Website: apple
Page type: customer-info-address
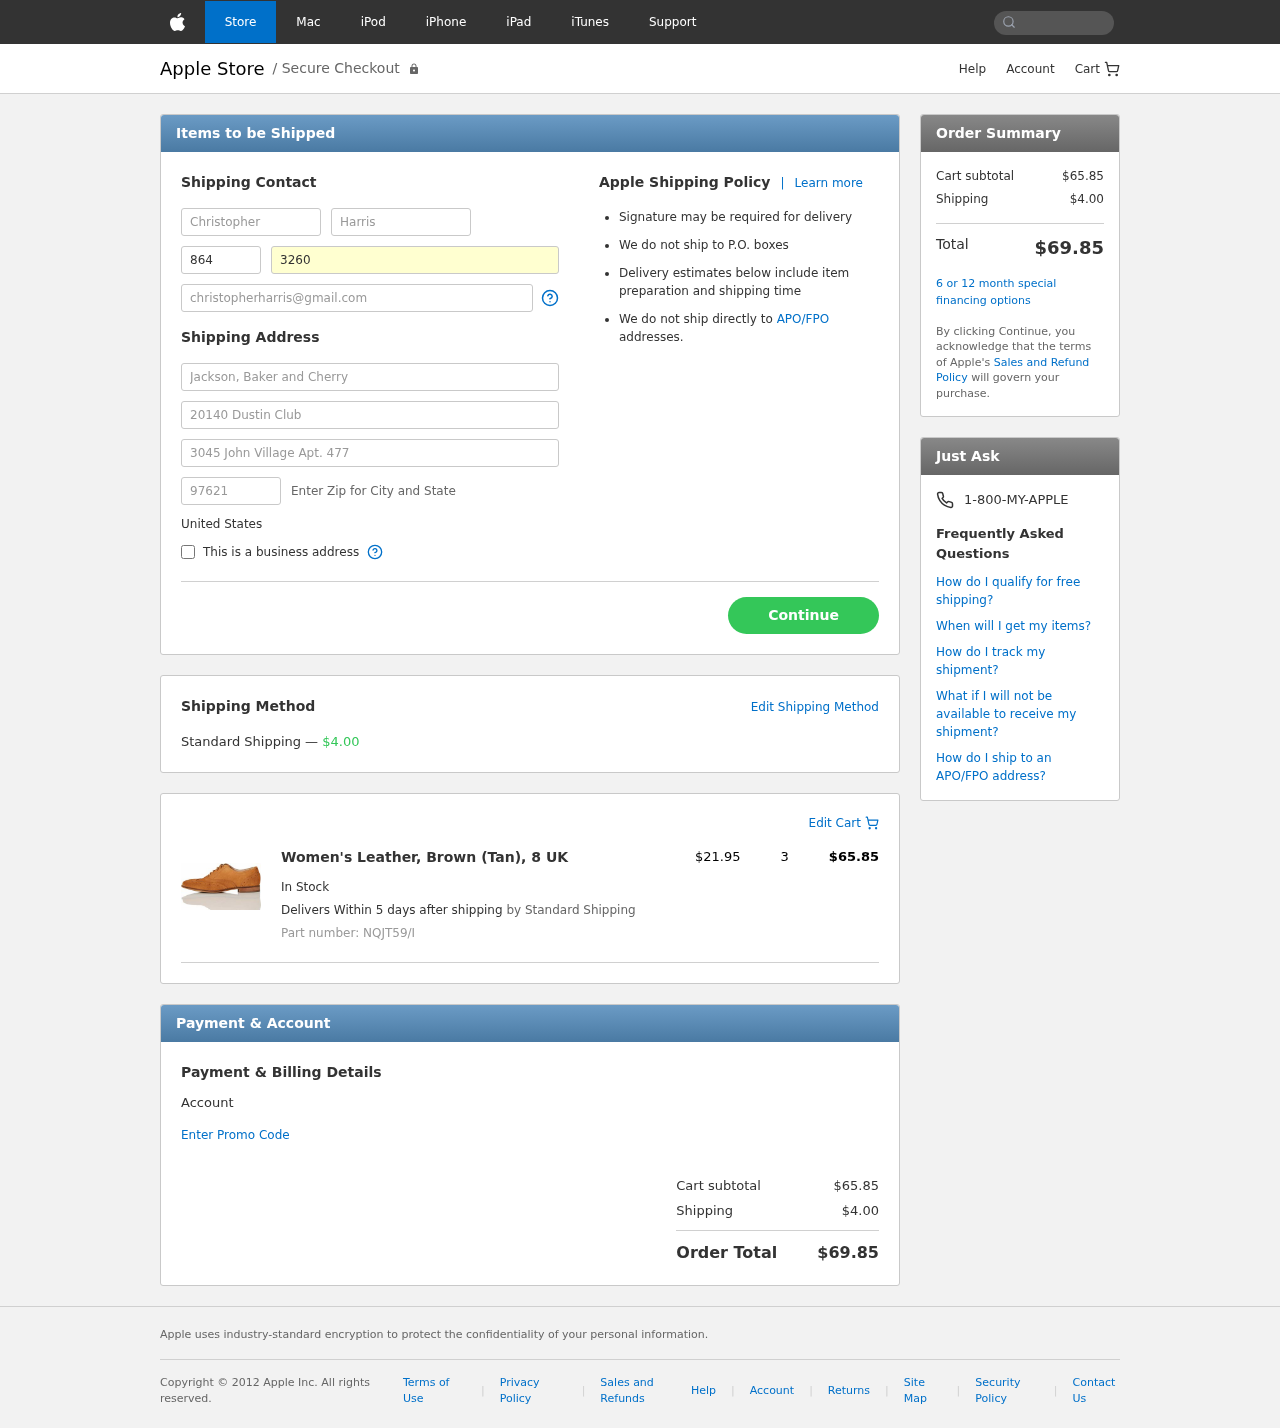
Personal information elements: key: PII_COUNTRY
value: United States
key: PII_FIRSTNAME
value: Christopher
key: PII_LASTNAME
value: Harris
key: PII_PHONE_AREA
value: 864
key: PII_PHONE_LINE
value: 3260
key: PII_EMAIL
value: christopherharris@gmail.com
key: PII_COMPANY
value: Jackson, Baker and Cherry
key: PII_STREET
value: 20140 Dustin Club
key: PII_STREET2
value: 3045 John Village Apt. 477
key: PII_POSTCODE
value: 97621
Product elements: key: PRODUCT1_NAME
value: Women's Leather, Brown (Tan), 8 UK
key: PRODUCT1_PRICE
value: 21.95
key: PRODUCT1_QUANTITY
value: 3
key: PRODUCT1_SKU
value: NQJT59/I
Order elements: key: ORDER_SHIPPING_COST
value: $4.00
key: ORDER_ITEM_TOTAL
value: $65.85
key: ORDER_SUBTOTAL
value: $65.85
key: ORDER_TOTAL
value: $69.85